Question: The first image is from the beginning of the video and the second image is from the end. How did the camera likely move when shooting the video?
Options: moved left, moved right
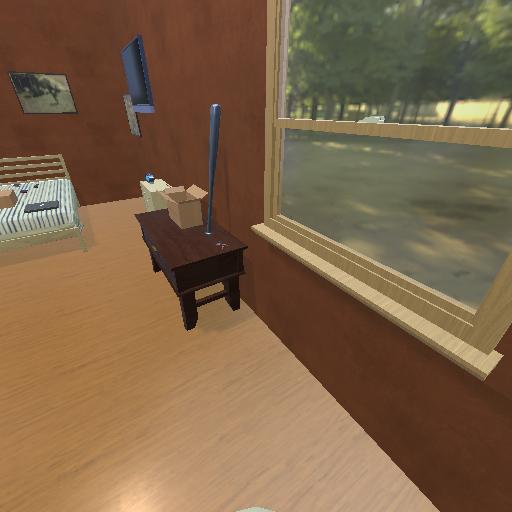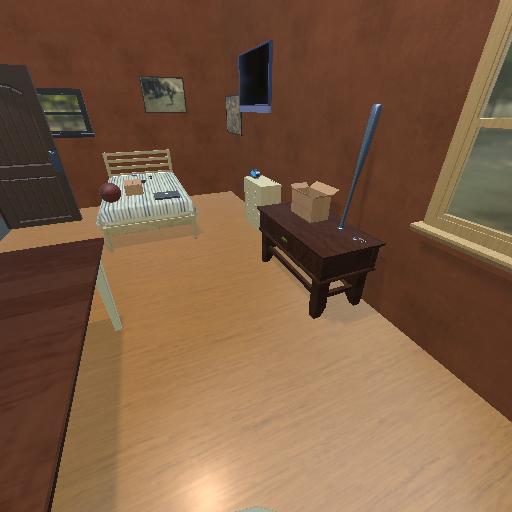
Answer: moved left